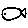
Label: fish